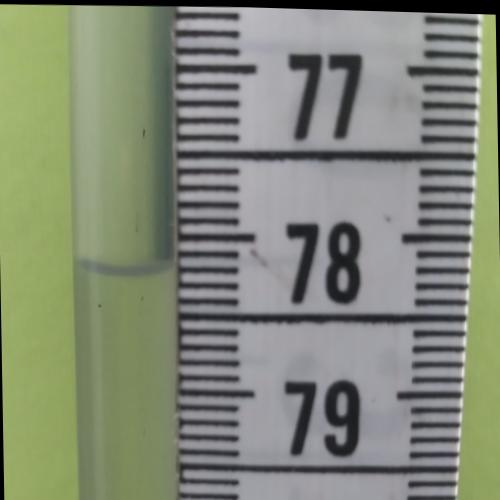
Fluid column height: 78.2 cm